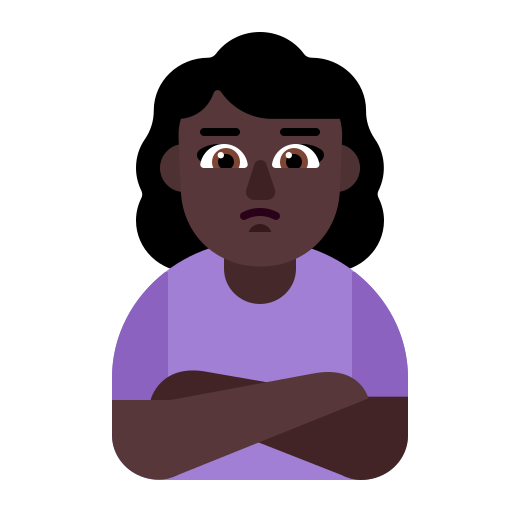
woman pouting flat dark